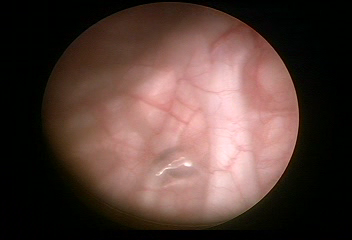
Modality: WLC
Class: Normal mucosa
Bladder cancer association: No